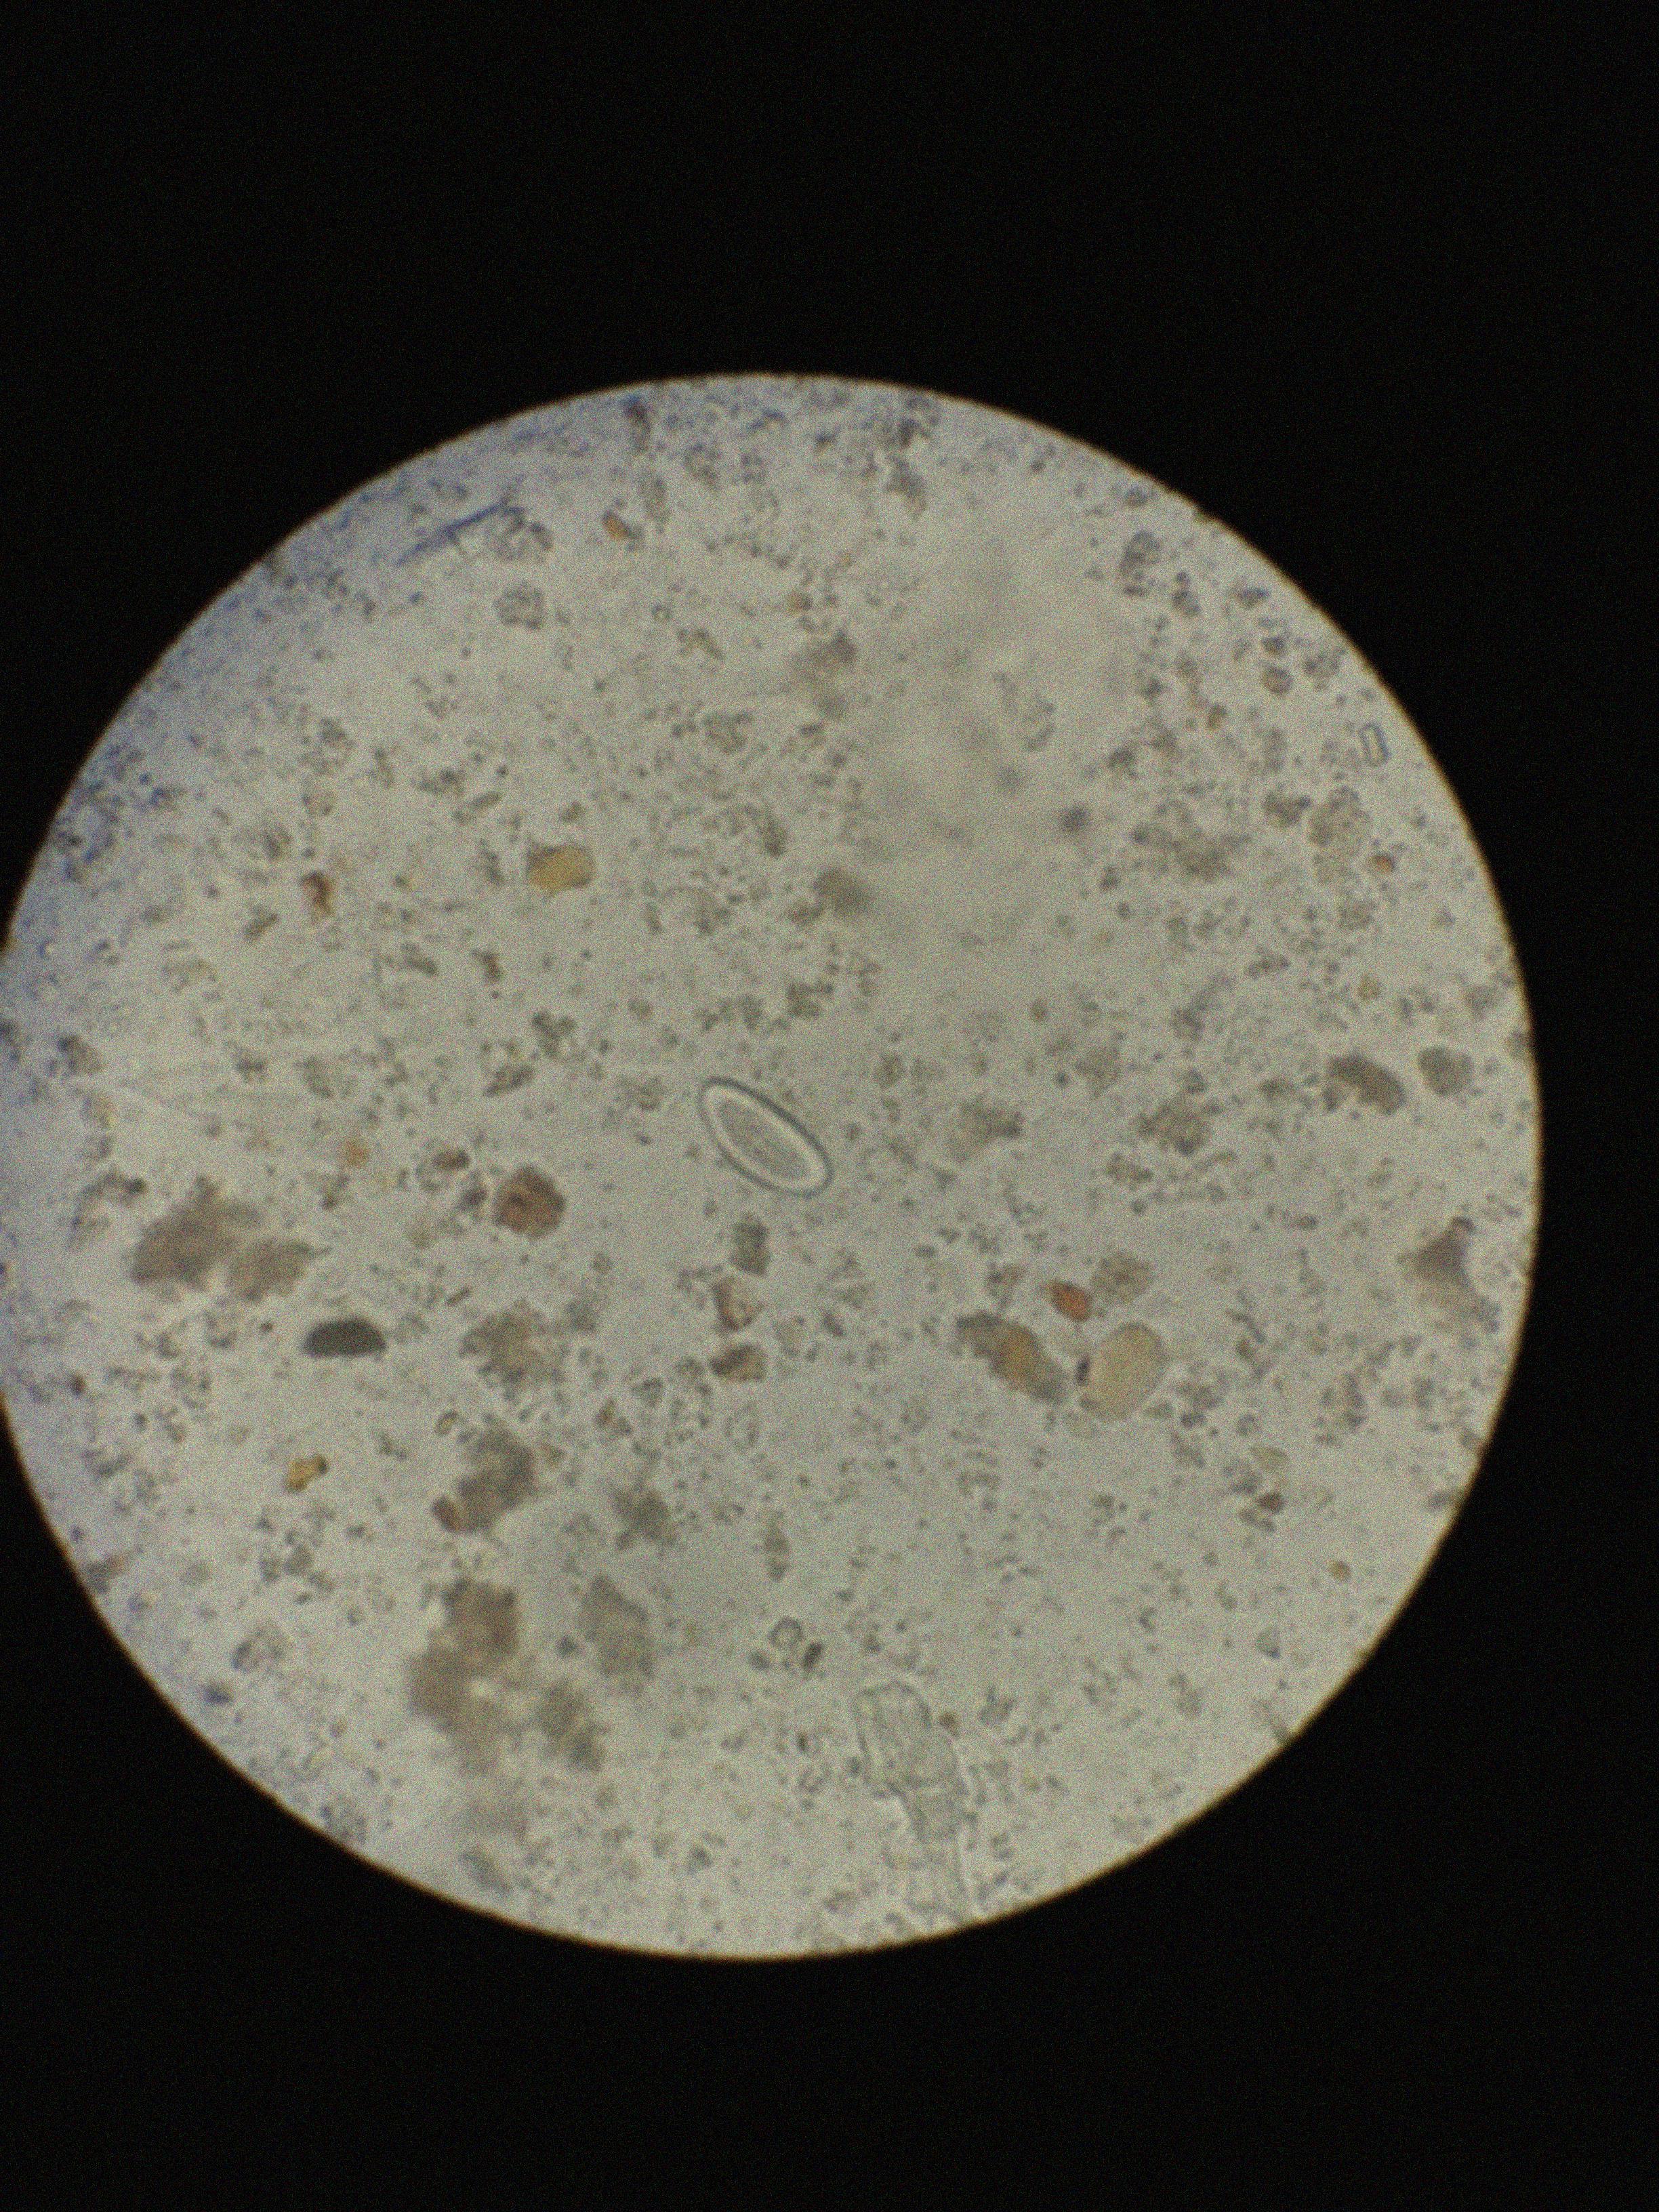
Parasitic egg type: Enterobius vermicularis